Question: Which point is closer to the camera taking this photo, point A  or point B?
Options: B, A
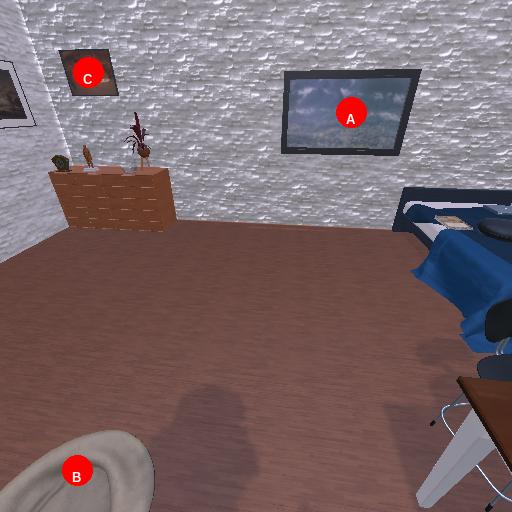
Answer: B